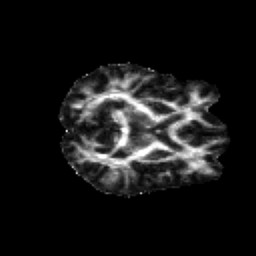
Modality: FA
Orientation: axial
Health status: healthy
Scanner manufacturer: siemens
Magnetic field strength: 3 T
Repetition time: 12 s
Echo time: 0.092 s